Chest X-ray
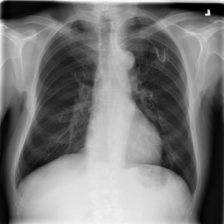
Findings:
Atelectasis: negative
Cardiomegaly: negative
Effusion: negative
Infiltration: negative
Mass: negative
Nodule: negative
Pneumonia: negative
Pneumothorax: negative
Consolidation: negative
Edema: negative
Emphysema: negative
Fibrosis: negative
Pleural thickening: negative
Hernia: negative